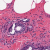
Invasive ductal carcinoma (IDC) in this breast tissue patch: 0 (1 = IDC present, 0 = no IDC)